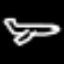
Label: airplane